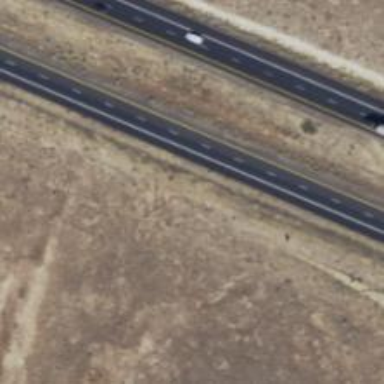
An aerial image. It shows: Abandoned road.